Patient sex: M
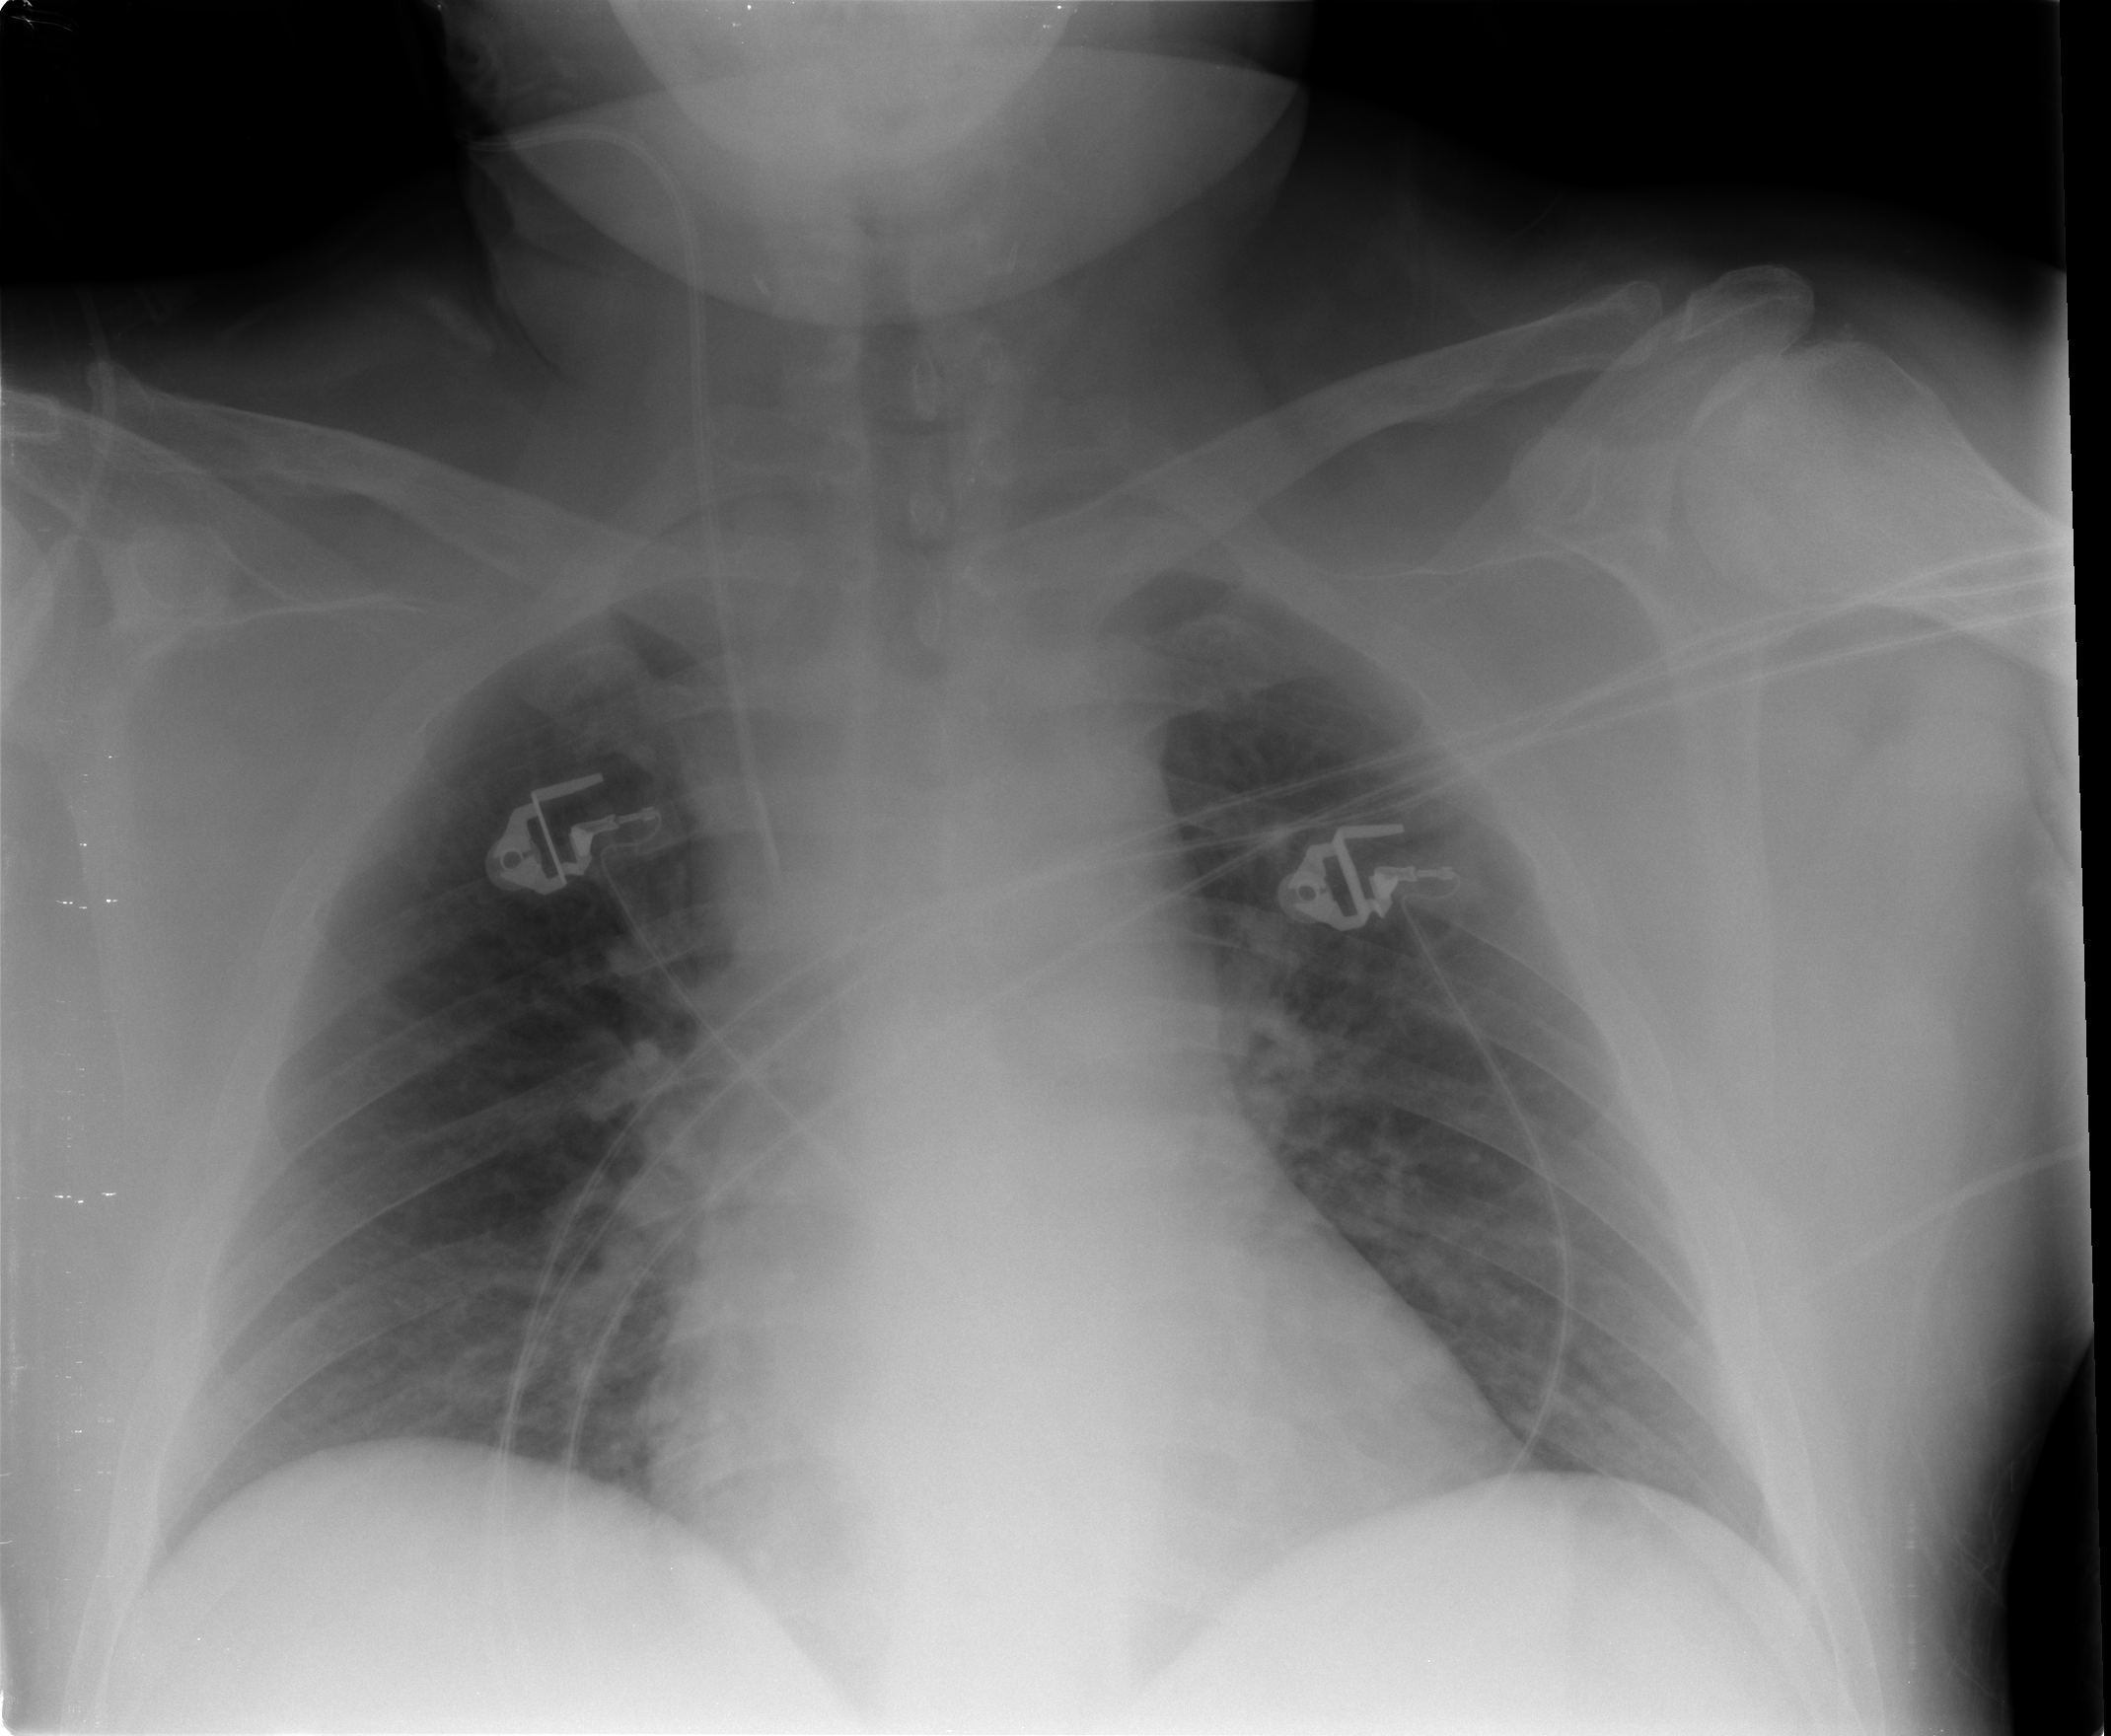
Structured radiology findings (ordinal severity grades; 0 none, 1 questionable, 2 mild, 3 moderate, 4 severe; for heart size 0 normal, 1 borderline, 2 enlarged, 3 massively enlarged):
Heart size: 2
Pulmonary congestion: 2
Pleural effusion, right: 1
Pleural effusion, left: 1
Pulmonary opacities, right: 0
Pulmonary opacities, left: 0
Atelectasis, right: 1
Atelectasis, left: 2